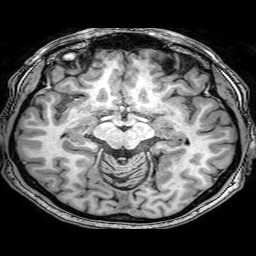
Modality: T1w
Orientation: coronal
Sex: male
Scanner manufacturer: philips
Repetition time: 0.008252 s
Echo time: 0.00378 s